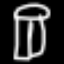
Label: pants